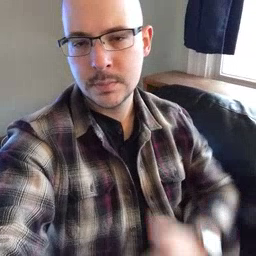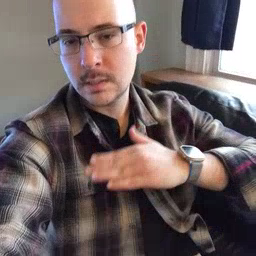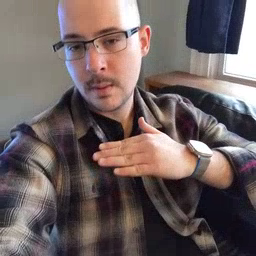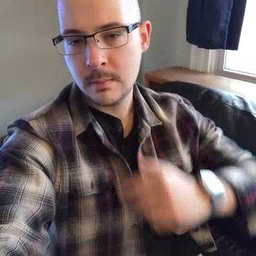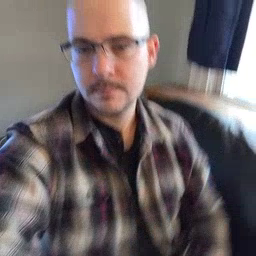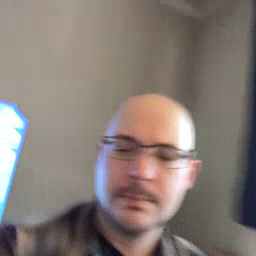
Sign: table